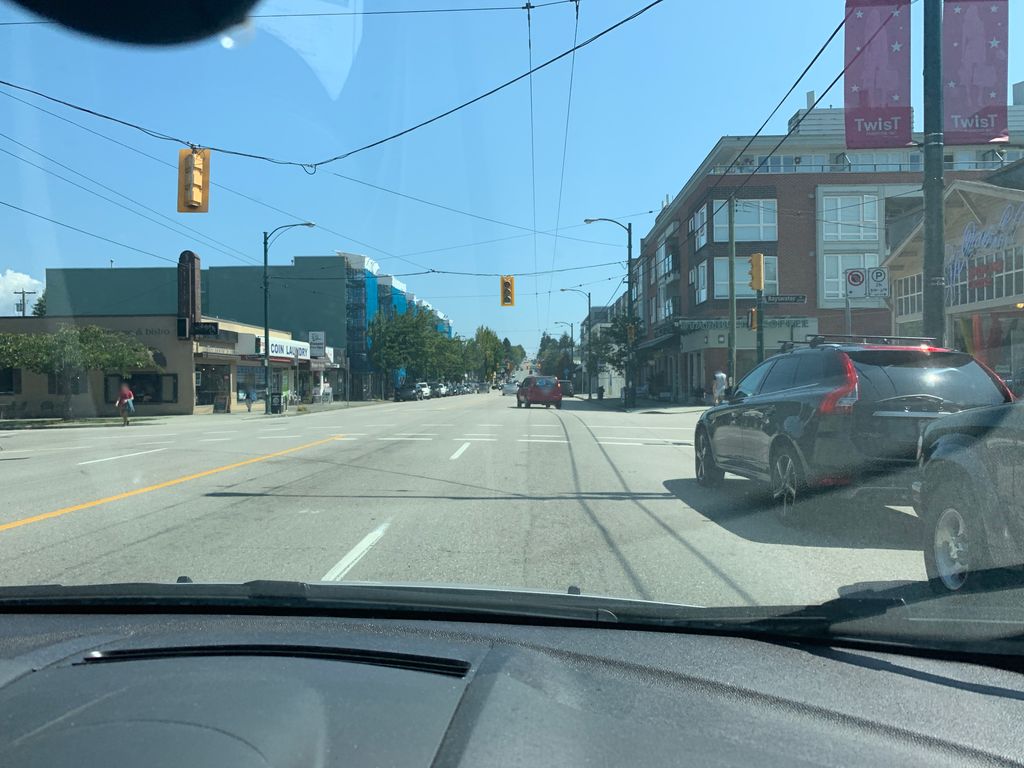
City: vancouver